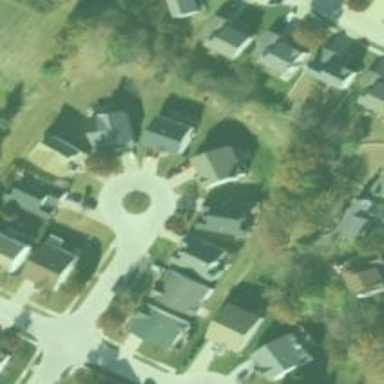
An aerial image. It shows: Residential road.